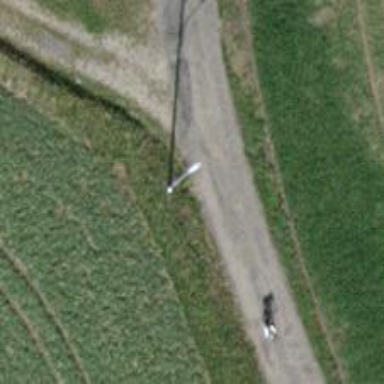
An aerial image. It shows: Power pole.